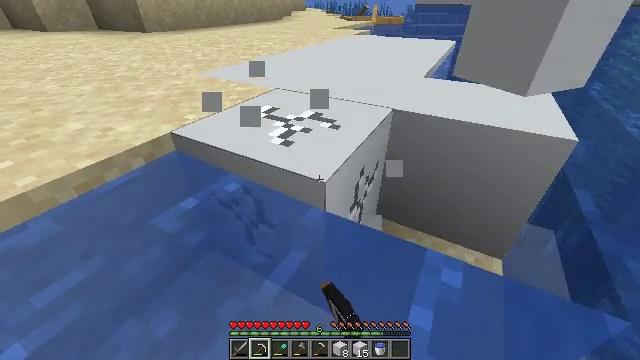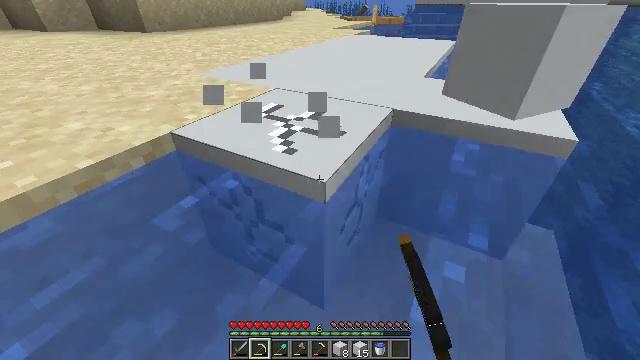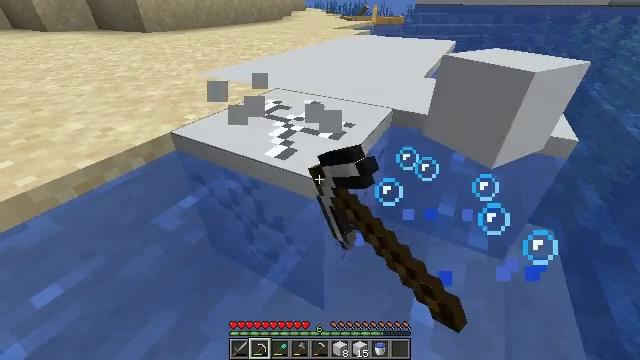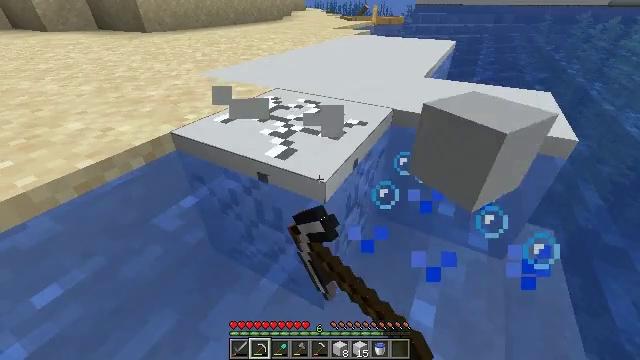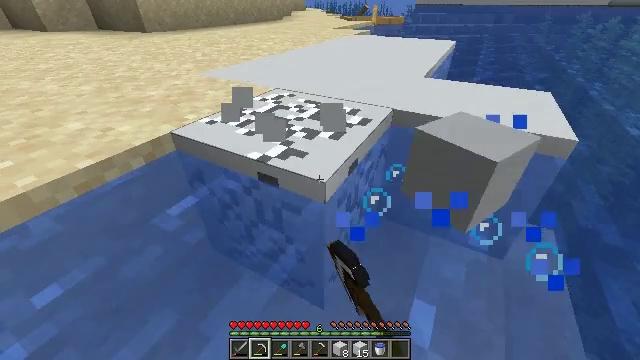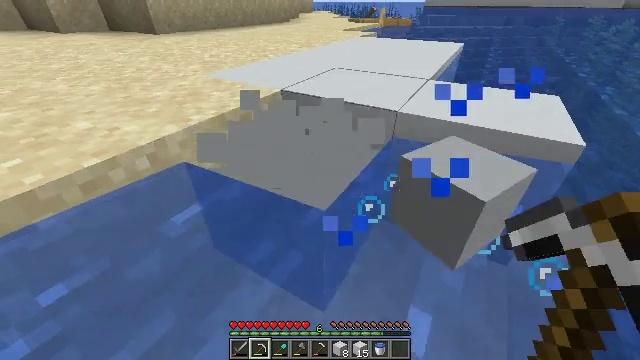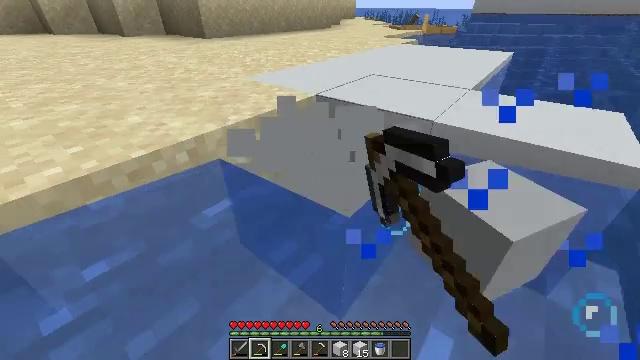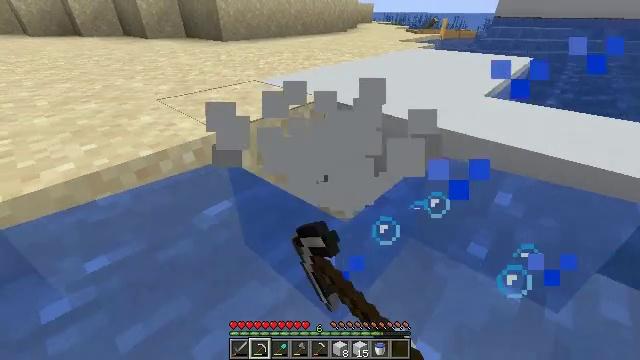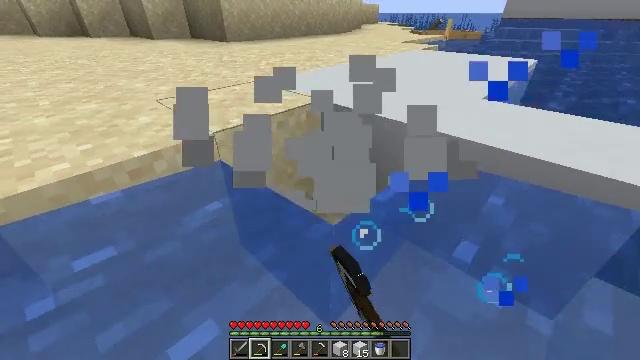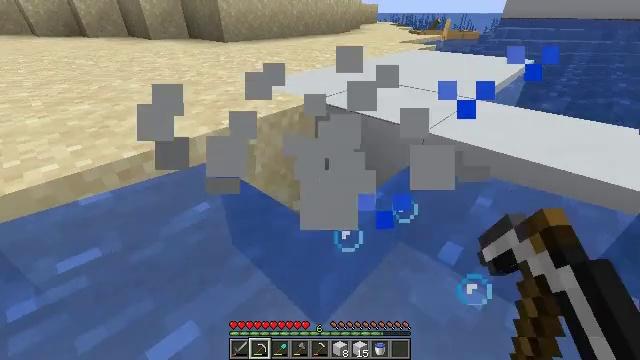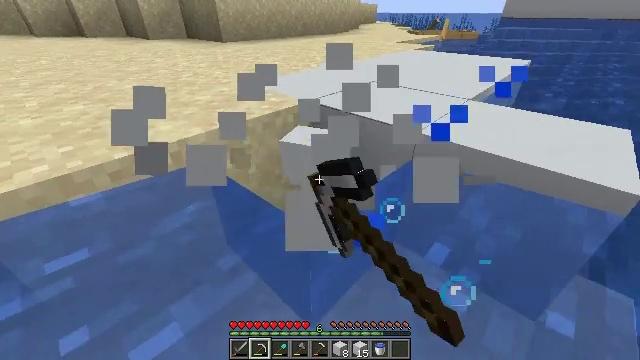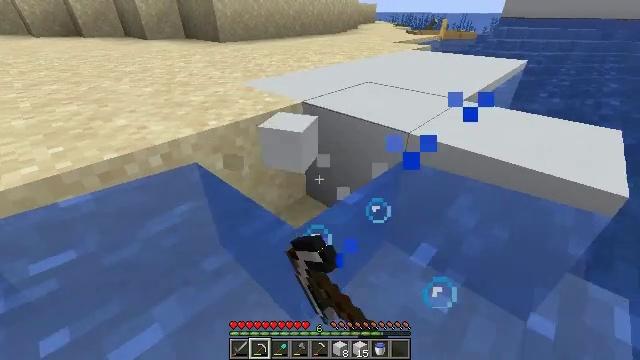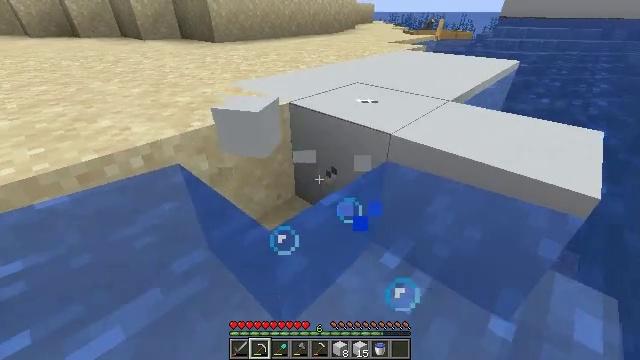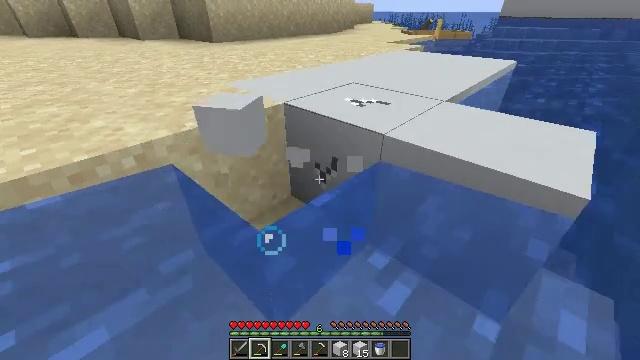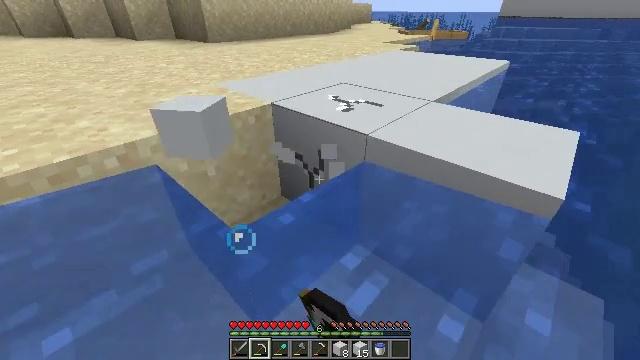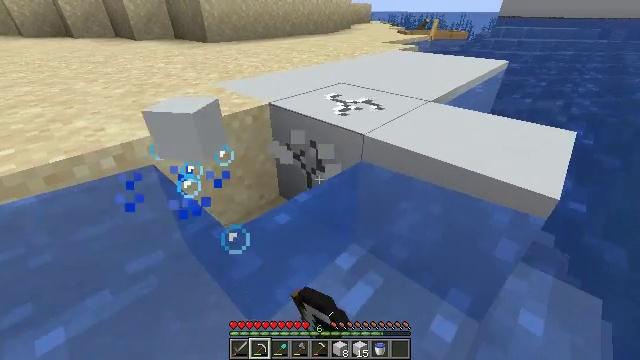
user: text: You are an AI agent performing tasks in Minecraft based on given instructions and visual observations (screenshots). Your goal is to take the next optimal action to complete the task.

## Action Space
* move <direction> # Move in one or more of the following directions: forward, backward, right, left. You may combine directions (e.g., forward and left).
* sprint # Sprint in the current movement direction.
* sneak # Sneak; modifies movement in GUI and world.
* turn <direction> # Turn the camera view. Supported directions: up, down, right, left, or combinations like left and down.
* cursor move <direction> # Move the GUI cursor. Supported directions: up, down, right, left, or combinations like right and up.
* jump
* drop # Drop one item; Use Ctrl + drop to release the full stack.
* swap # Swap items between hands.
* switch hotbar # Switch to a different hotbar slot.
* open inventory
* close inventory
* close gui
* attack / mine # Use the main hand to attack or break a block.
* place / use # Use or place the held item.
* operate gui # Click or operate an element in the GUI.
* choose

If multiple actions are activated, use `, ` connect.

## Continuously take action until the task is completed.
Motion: motion action
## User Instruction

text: Mine the white concrete block.
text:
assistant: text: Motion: attack / mine
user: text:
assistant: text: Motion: attack / mine
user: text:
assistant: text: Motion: attack / mine
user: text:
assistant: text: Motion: attack / mine
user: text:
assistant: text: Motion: move right, turn left, attack / mine
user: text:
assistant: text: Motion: move right, turn left and up, attack / mine
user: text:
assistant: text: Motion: move right, turn left, attack / mine
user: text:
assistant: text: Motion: move right, turn left, attack / mine
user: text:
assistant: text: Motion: move right, attack / mine
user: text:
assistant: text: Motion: move right, attack / mine
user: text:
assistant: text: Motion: move right, attack / mine
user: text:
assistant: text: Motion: move right, attack / mine
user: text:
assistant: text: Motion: move right, attack / mine
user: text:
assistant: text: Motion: move right, attack / mine
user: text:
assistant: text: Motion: move right, attack / mine
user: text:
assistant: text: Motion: move right, attack / mine
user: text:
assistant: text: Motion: move right, attack / mine
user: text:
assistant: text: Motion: attack / mine
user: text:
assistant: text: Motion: attack / mine
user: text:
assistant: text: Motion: attack / mine
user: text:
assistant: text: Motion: attack / mine
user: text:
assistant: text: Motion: turn left, attack / mine
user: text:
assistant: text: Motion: move forward, turn left, attack / mine
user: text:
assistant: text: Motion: move forward, turn left and up
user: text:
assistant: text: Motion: move forward and move left, turn left and up
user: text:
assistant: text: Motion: move forward and move left, turn left
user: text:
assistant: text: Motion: move forward and move left
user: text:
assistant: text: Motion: move forward and move left
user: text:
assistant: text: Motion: move forward and move left
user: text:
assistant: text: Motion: move forward and move left